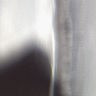
Metastatic tissue present: no